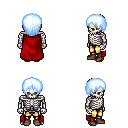
a pixel art fantasy rpg character, male body template, skeleton, red cape, gold greaves, white cyan plain hairstyle, brown shoes, four views (front, back, left, right), 2x2 character sprite sheet, small pixel art, hard edges, no anti-aliasing